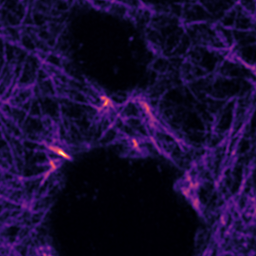
Label: Super-resolution F-actin image